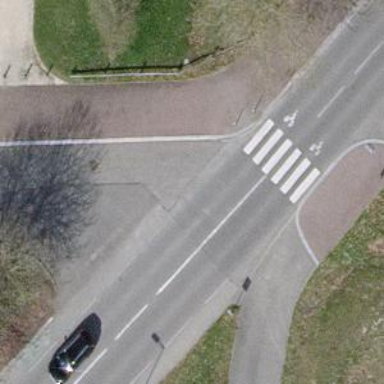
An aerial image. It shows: Secondary road with asphalt surface and dedicated cycle lane.